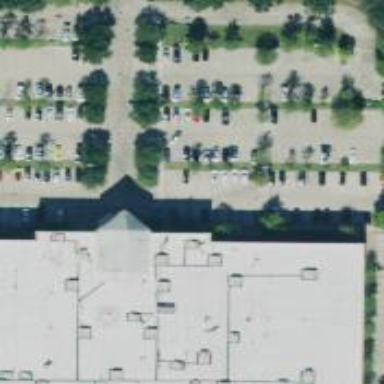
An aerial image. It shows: Building used as fitness center.